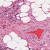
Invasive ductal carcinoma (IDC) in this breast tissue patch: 1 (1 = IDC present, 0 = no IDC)